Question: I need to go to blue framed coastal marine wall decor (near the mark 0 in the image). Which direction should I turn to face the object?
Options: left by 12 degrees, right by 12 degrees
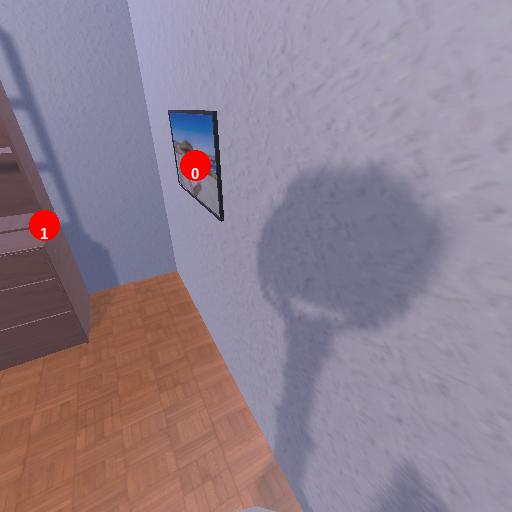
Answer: left by 12 degrees